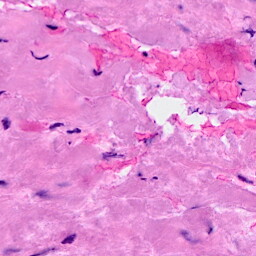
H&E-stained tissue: Breast